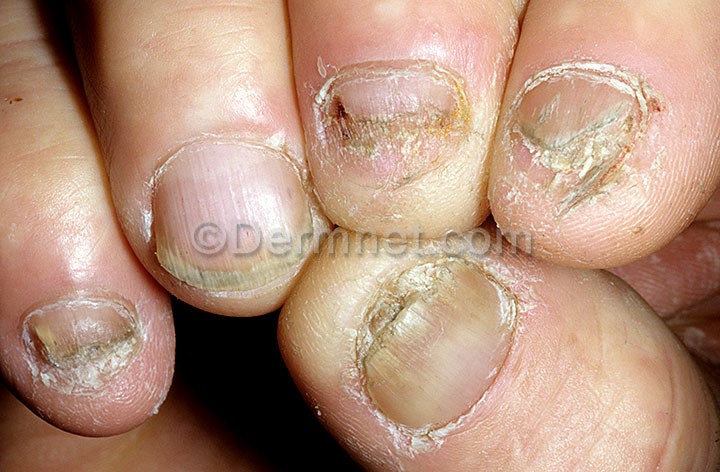
Disease: Nail Fungus and other Nail Disease